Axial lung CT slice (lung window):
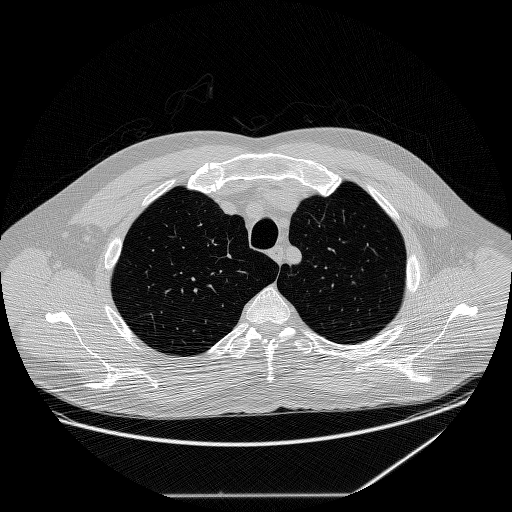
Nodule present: no